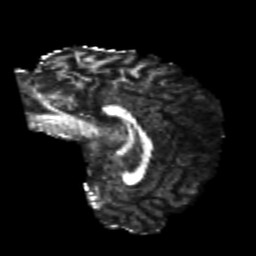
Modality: FA
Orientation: sagittal
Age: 23
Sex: female
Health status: healthy
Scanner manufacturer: philips
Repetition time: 7.387 s
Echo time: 0.08599 s